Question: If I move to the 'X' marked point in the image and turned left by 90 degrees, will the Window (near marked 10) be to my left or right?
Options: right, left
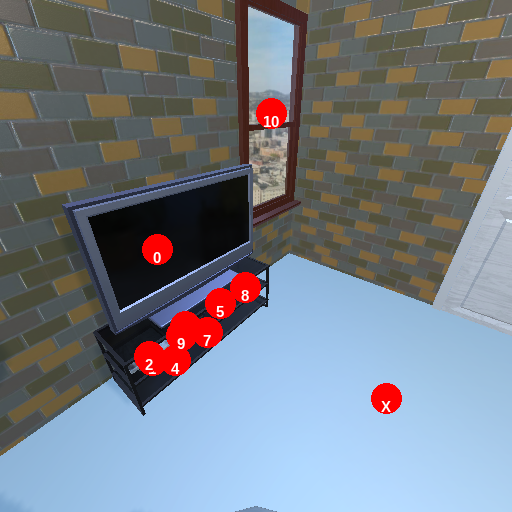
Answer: right